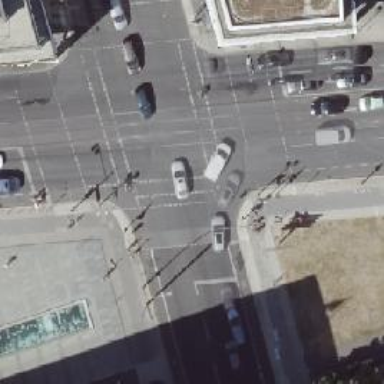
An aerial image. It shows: Road crossing with traffic signals.